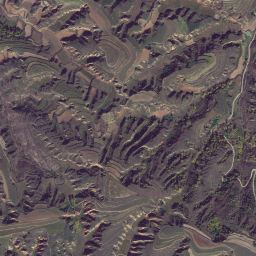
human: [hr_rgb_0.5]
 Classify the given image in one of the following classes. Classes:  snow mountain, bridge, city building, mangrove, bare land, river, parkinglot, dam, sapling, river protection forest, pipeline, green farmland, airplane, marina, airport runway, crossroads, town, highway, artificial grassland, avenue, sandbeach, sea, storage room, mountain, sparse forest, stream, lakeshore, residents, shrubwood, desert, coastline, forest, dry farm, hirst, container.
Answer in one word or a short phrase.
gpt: mountain